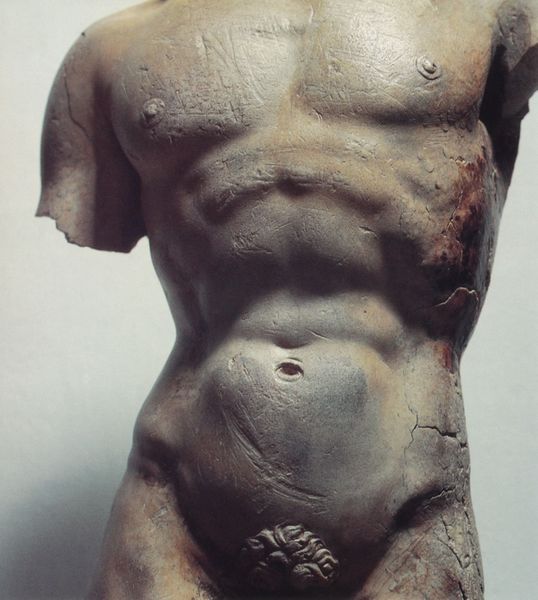
Titel: Modell für den David
Künstler: Michelangelo
Institution: Genua, Honegger Foundation
Schlagwörter: körper, mann, nackt, weiß, ausschnitt, brust, grau, marmor, wand, stehen, stein, schlank, figur, skulptur, statue, büste, bauch, bauchnabel, brustwarze, oberkörper, penis, blut, antike, torso, kupfer, kaputt, antik, muskel, muskulatur, wan, unvollständig, gebrochen, schamhaar, nippel, oxidiert, armlos, unterleib